Question: I've been following a tutorial on Backbone and have my Tasks project setup here:
<URL>
Now in my single Task View I had a validation bug, which I <URL> that I needed to have {validation: true}
It works in that it prevents the user from entering in a null value (ie: deleting the current value) however I can't stop the user from entering only spaces
My Model and validate method:
'''
App.Models.Task = Backbone.Model.extend({
validate: function(attrs) {
var errors = this.errors = {};
if (attrs.title != null) {
console.log('title is not null');
if ($.trim(attrs.title) == null) {
alert('error');
console.log('title is required');
}
}
// if ( $.trim(!attrs.title) ) {
// return false;
// }
}
});
'''
This is where you get to set a new value:
'''
editTask: function() {
var newTaskTitle = prompt(this.msgPrompt, this.model.get('title'));
// check for null value
if ( !newTaskTitle ) return;
console.log(newTaskTitle);
this.model.set('title', newTaskTitle, { validate : true });
},
'''
<URL> you can change the value and it works, or try and delete and submit a null value and the validate will stop it, however how would you efficiently not change the value if the user adds just white space?

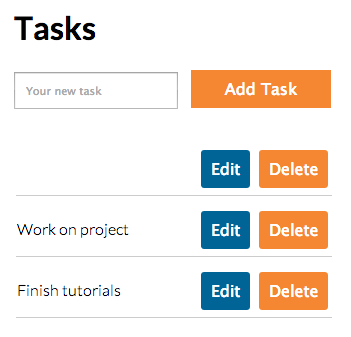
Answer: From the <URL>:
> 'model.validate(attributes, options)'[...] If the attributes are valid, don't return anything from ; if they are invalid, return an error of your choosing. It can be as simple as a string error message to be displayed, or a complete error object that describes the error programmatically.
The 'validate' in your question never returns anything so it will never catch invalid values.
And <URL> works on strings, not booleans so I don't know what this:
'''
if ( $.trim(!attrs.title) ) {
return false;
}
'''
is intended to do.
If your 'validate' look more like this:
'''
validate: function(attrs) {
var errors = { };
if('title' in attrs) {
// Adjust this if you want to allow 'null' values.
if($.trim(attrs.title || '') === '') {
errors.title = 'Missing title';
}
}
return _(errors).isEmpty() ? undefined : errors;
}
'''
then perhaps you'd get better results.
Demo: <URL>
Some notes:
1. I use the in operator to see if attrs has a 'title' key with any value. The value could be null or false or 0 or 'pancakes' or ... we don't care what the value is, we just care if it is there so we use in to say exactly what we mean.
2. You seem to want the error messages in an object so we populate an object and use _.isEmpty to see if we put anything it, then we'll know what we should return.
3. Backbone will put the errors in validationError so there's no need for the this.error stuff.